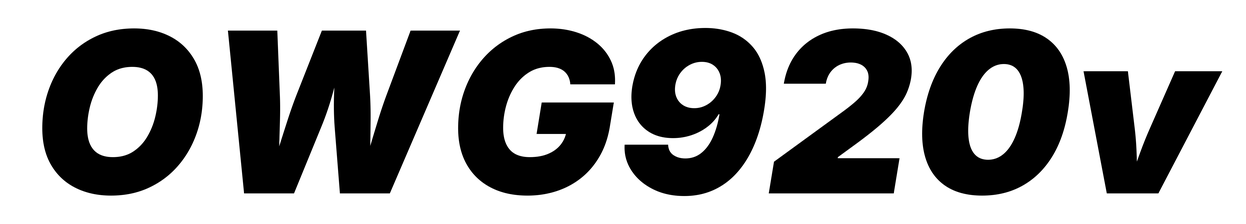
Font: Inter-Italic_Black_Italic